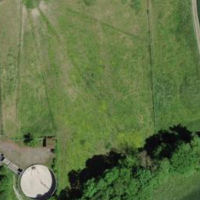
EUNIS habitat code: 25
Species observed at this site:
Veronica persica